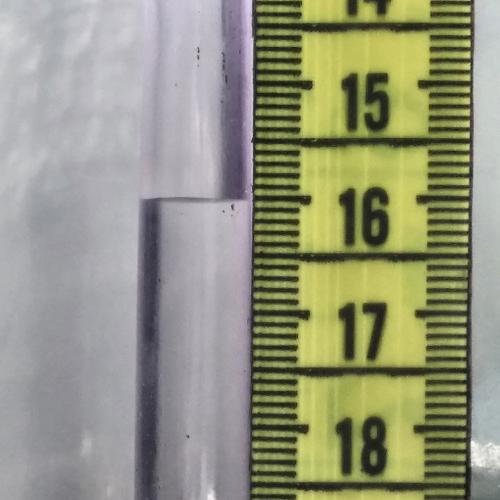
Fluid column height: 16.0 cm